Field crop: maize
Growth stage: 1
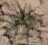
Species: salsola